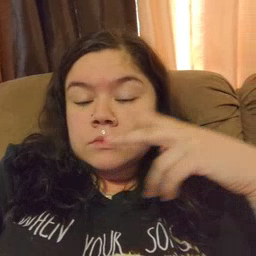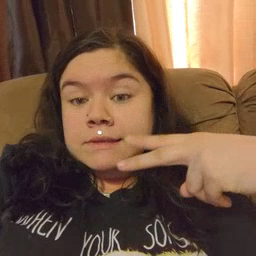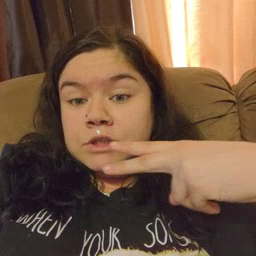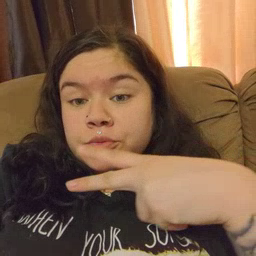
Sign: scissors